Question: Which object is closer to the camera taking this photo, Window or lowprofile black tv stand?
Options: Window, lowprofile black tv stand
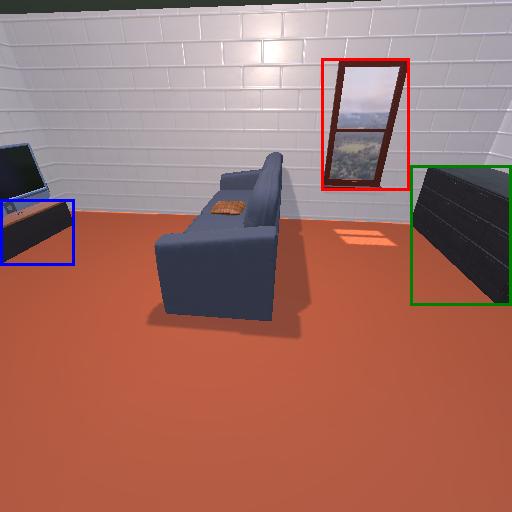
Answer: Window